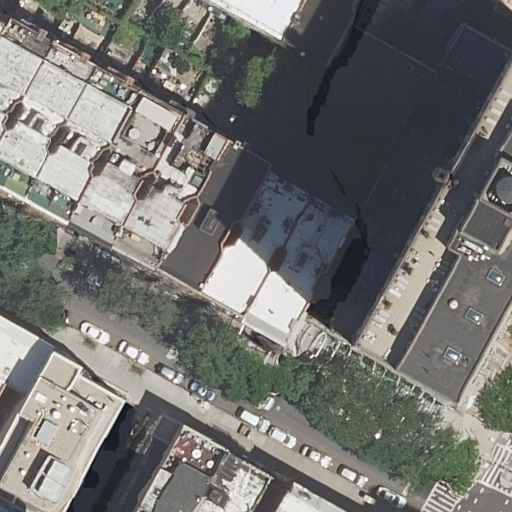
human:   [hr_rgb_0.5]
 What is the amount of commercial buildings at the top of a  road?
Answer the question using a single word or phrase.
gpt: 0

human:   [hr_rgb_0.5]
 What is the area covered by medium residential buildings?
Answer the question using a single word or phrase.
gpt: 2605m2

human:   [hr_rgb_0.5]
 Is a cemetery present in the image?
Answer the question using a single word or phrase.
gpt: no

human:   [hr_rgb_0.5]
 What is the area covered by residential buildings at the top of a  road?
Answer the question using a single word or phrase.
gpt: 4670m2

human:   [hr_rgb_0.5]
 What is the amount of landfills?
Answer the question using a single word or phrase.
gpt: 0

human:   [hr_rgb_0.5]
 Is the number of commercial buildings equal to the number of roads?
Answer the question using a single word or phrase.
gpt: no

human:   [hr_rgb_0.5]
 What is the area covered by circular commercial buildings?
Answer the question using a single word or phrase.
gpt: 0m2

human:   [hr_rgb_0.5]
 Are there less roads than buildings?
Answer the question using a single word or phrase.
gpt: yes

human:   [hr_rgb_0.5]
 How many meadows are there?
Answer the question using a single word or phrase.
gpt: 0

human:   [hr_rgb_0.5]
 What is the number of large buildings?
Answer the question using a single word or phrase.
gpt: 2

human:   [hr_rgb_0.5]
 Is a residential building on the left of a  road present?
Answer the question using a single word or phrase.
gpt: yes

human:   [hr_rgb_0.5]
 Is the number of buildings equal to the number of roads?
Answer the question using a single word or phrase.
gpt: no

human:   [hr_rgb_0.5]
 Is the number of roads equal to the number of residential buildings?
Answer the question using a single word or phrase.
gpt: no

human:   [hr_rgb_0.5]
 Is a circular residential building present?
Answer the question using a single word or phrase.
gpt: no

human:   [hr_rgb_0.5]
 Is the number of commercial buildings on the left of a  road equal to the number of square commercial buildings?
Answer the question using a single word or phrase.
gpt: yes

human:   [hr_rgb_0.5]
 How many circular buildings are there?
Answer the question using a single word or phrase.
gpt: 0

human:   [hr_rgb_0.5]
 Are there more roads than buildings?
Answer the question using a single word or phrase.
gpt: no

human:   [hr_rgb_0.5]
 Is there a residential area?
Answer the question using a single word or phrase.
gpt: no

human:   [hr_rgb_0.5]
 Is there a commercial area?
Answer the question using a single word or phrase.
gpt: no

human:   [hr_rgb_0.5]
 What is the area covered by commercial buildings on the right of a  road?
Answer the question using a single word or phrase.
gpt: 0m2

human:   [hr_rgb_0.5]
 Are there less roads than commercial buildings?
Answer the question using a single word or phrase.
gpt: no

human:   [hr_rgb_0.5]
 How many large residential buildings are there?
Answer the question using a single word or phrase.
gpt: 1

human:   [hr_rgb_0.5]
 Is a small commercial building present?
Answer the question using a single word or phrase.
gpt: no

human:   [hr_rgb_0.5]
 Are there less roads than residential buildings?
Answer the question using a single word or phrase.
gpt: yes

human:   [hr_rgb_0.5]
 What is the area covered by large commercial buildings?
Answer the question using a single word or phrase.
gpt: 0m2

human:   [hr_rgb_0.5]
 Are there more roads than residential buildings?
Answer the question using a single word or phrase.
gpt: no

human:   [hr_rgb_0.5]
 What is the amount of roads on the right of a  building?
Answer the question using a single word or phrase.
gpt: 8

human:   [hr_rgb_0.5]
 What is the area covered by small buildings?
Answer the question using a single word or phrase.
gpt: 117m2

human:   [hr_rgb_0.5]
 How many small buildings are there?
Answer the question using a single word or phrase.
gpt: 4

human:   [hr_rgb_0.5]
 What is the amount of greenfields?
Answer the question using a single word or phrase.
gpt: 0

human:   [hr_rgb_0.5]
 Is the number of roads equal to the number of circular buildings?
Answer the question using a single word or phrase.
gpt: no

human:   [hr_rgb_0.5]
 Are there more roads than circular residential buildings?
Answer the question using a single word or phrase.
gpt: yes

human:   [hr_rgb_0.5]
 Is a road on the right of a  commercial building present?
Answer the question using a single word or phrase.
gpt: no

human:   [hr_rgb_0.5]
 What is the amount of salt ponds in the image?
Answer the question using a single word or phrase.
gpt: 0

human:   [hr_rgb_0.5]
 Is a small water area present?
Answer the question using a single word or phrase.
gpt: no

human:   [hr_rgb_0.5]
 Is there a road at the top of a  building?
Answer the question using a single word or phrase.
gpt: yes